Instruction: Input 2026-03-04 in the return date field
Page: home
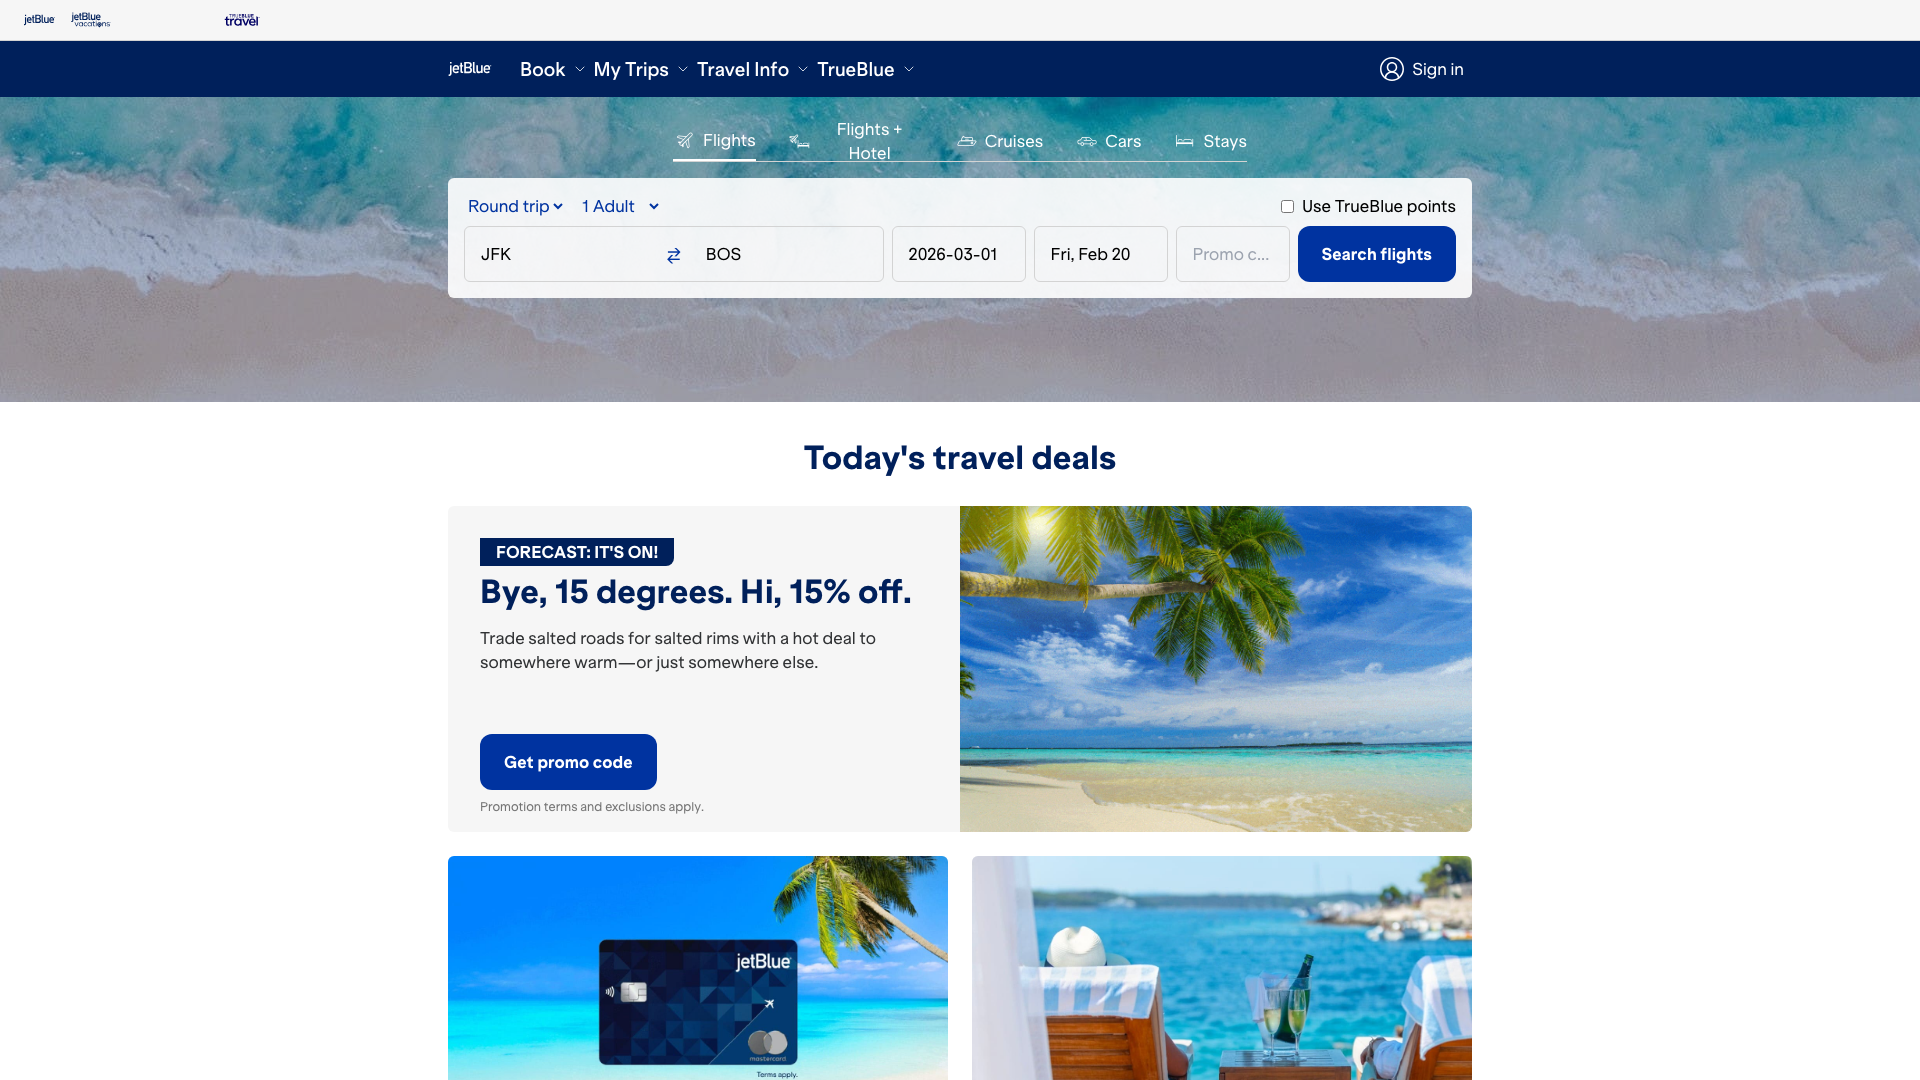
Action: type